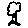
Label: tree